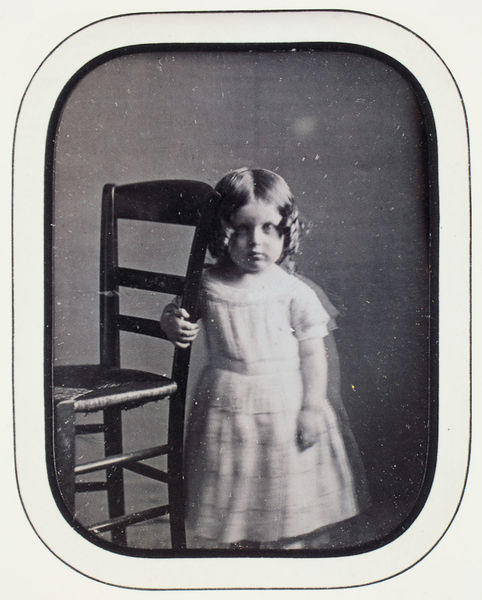
Titel: Portrait d’une petit fille à côté d’une chaise; Porträt eines Mädchens neben einem Stuhl.
Künstler: Jean-Baptiste Sabatier-Blot
Institution: Collection Hans Gummersbach
Schlagwörter: hand, weiß, mädchen, bewegung, fenster, frisur, grau, haar, hell, holz, kleid, mund, nase, schwarz, stuhl, blick, alt, blond, arm, augen, falten, gesicht, halten, rahmen, spitze, portrait, porträt, haare, pose, kind, kinn, locken, scheitel, traurig, oval, rund, bein, rahmung, lehne, zöpfe, klein, lehnen, streng, stuhllehne, festhalten, streifen, stufen, rüschen, unscharf, foto, fotografie, photographie, belichtung, schwarzweiss, halt, kleidchen, kleinkind, photo, ecken, flecken, stuhlbein, gruselig, korbstuhl, anlehnen, sitzfläche, fotographie, mächen, photografie, fotograie, ängstlich, verwackelt, aufgen, wackeln, 1860, kleig´d